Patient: sex F, age 72
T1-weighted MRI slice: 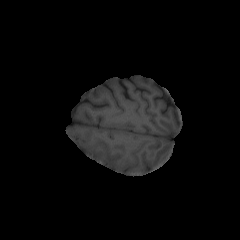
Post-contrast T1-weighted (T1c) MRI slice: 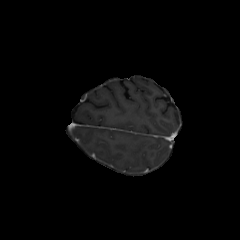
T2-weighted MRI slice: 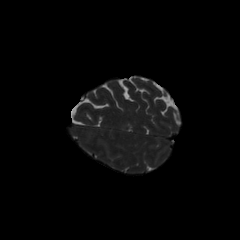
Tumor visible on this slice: no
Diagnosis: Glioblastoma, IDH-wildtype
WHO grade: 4